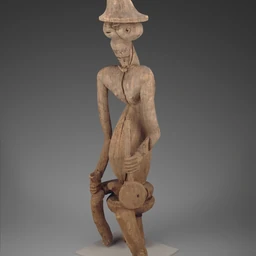
Title: Portrait Figure of Metang, the 10th King of Batufam
Artist: Bamileke
Caption: portrait figure of metang, the 10th king of batufam, wood (plant material), sculpture, bamileke, carving, king, wood, arts of africa, plant material, pigment, portraits, african art, camwood, portrait, kaolin, painting (coating), coastal west africa, abstract figures, kingship, ancestors, regalia, mbeudjang, a carved wooden figure wearing a conical hat, with an elongated neck, torso, and arms, sitting on a stool and holding a drinking vessel and a horn., wood and pigment with traces of chalk and camwood, art institute of chicago